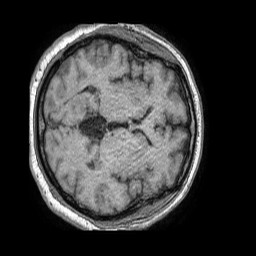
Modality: T1w
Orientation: axial
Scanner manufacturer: philips
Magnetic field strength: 1.5 T
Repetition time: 0.007791 s
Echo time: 0.003563 s